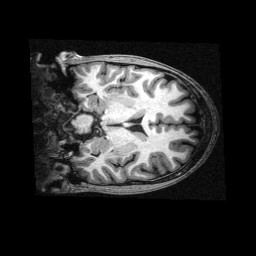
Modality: T1w
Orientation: coronal
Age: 24
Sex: male